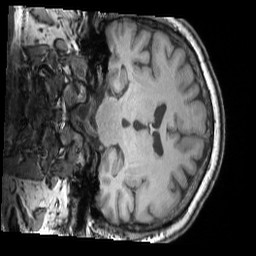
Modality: T1w
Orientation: coronal
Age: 51
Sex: male
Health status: ill
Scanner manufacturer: siemens
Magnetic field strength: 3 T
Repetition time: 1.75 s
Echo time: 0.00418 s